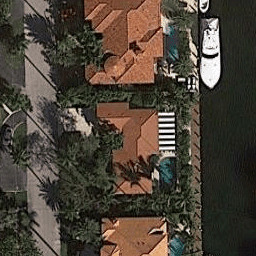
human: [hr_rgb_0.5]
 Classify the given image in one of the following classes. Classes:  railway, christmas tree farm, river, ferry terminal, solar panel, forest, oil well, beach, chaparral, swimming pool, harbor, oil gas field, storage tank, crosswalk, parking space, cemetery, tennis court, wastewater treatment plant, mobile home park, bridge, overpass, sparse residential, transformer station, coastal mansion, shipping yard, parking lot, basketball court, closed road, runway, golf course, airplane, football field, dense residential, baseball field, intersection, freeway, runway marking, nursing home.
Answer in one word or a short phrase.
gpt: coastal mansion